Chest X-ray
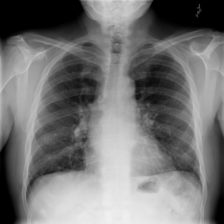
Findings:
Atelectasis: negative
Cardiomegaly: negative
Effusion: negative
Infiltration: positive
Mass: negative
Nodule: positive
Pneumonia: negative
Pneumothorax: negative
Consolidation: positive
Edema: negative
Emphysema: negative
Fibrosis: negative
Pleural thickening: negative
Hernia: negative